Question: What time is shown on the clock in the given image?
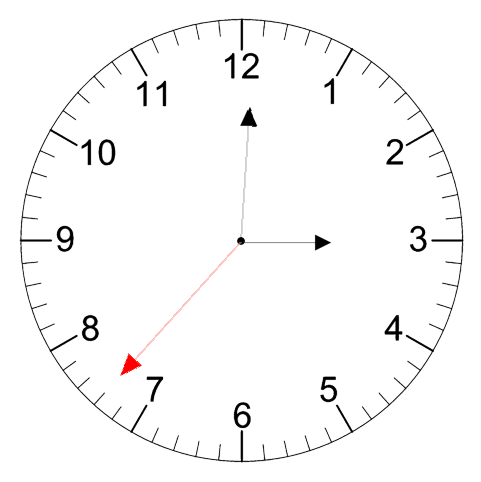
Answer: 03:00:37